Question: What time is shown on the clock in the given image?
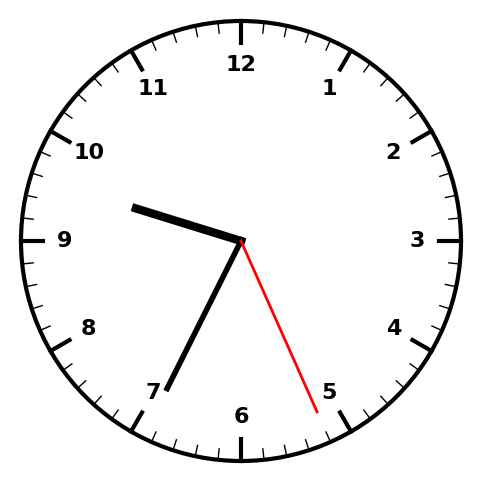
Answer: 09:34:26